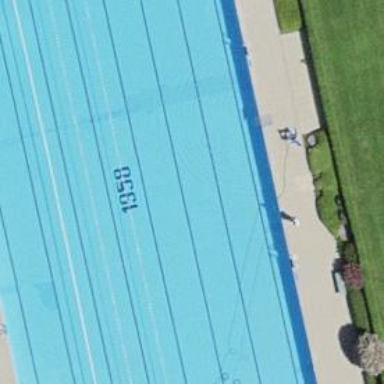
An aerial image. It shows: Swimming pool area designated for leisure and sport.